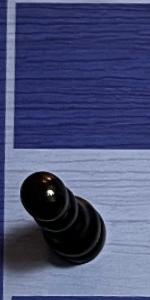
Label: Pawn_Black